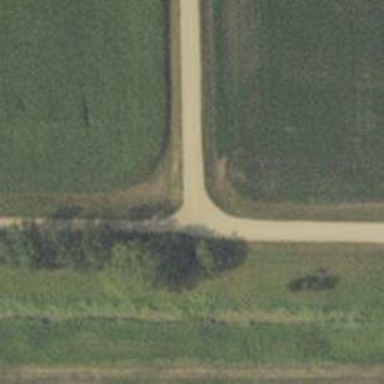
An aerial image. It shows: Unclassified road.